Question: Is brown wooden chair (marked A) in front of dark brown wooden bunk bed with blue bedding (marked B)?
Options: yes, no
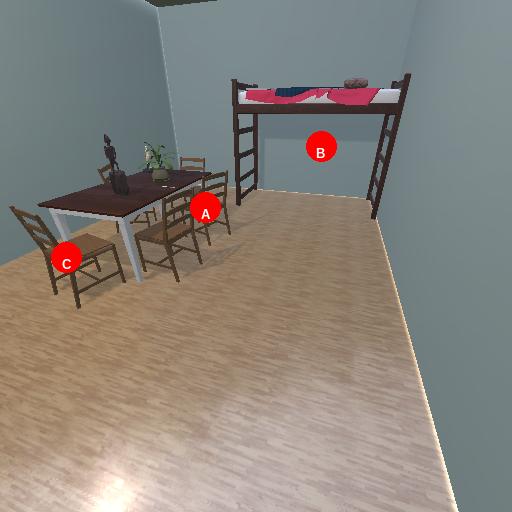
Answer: yes